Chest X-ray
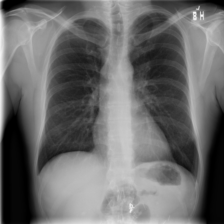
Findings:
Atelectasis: negative
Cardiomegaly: negative
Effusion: negative
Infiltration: negative
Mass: negative
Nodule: negative
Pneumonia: negative
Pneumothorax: negative
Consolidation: negative
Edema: negative
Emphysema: negative
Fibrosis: negative
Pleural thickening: negative
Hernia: negative